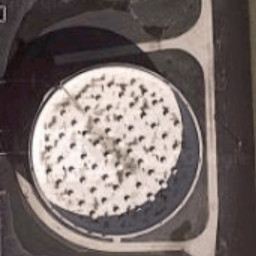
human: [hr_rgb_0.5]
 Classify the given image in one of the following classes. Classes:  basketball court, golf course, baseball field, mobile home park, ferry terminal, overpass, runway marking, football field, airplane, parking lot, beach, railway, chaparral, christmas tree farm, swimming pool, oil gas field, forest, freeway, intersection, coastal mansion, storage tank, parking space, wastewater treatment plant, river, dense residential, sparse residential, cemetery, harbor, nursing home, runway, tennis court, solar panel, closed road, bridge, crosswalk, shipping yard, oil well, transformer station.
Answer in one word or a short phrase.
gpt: storage tank